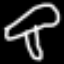
Label: mushroom